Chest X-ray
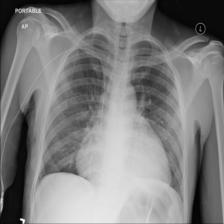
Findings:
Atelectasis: negative
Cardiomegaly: negative
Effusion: negative
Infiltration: negative
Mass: negative
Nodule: negative
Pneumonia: negative
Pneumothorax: negative
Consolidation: negative
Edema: negative
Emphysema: negative
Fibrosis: negative
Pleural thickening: negative
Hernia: negative